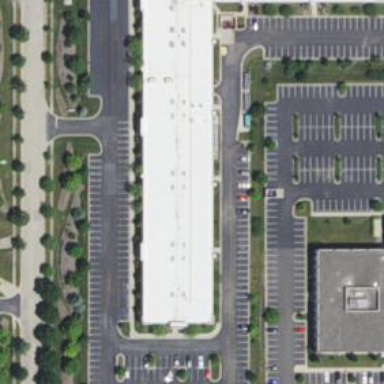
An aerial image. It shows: Commercial building.